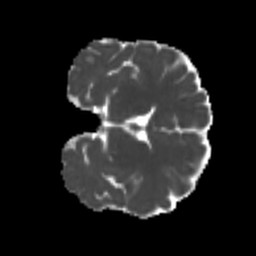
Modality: MD
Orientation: coronal
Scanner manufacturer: siemens
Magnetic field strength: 3 T
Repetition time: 4 s
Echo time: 0.0594 s